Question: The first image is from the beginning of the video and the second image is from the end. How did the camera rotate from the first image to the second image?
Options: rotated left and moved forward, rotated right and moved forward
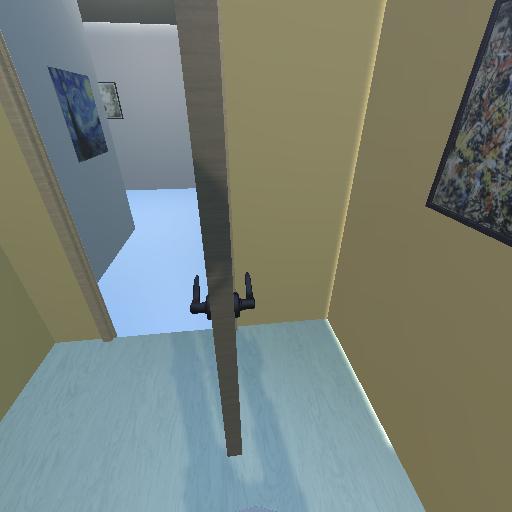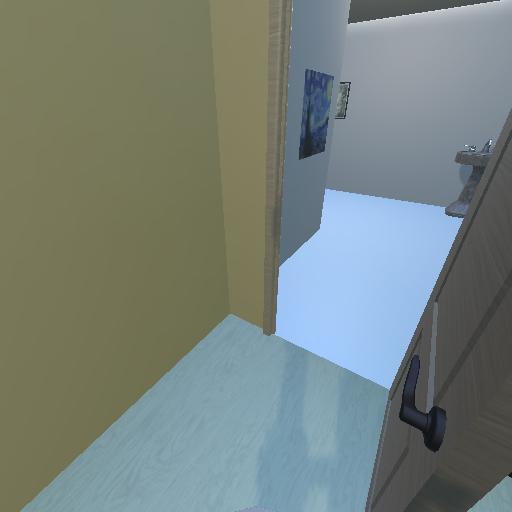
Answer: rotated left and moved forward